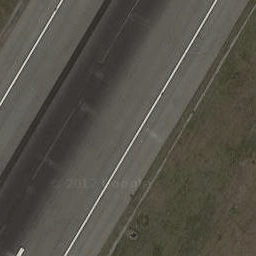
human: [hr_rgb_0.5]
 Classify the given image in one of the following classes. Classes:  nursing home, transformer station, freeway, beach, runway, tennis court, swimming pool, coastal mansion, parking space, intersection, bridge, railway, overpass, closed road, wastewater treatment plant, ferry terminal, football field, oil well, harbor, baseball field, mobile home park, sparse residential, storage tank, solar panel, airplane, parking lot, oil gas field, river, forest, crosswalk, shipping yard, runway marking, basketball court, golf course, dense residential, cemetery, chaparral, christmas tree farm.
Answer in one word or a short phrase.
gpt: runway